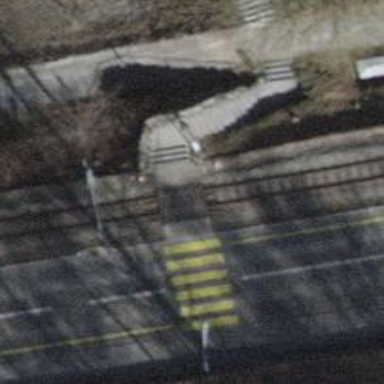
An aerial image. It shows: Road with steps.